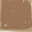
Piece: xx